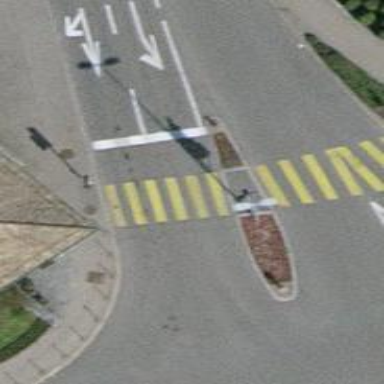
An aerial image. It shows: Zebra crossing with traffic signals and pedestrian island.